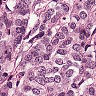
Metastatic tissue present: yes